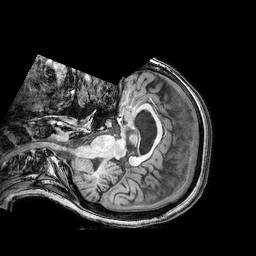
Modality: T1w
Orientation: axial
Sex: female
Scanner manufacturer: philips
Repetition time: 0.008114 s
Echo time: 0.00371 s